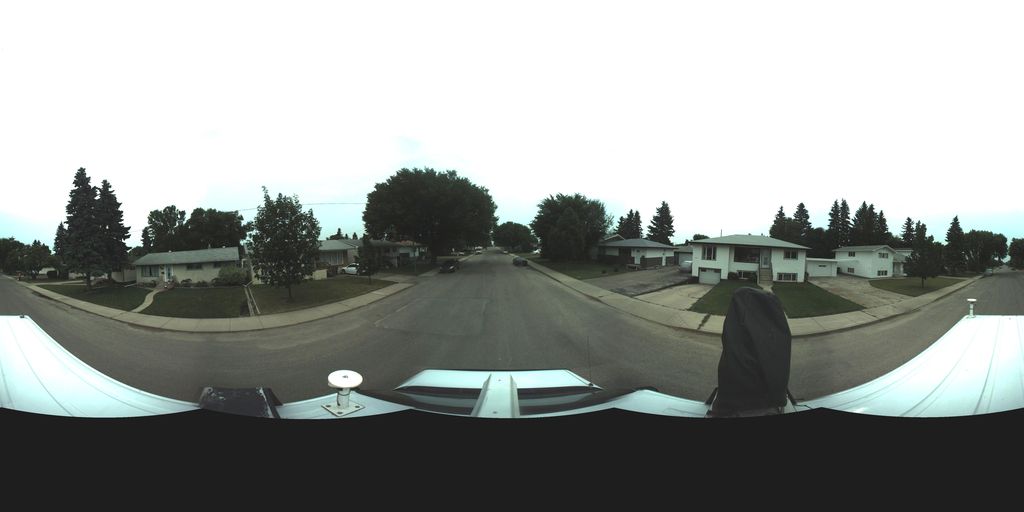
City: saskatoon